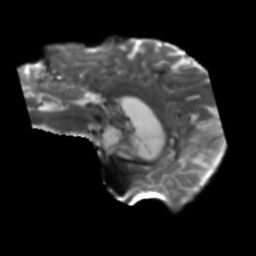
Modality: T2w
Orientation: sagittal
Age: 67
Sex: male
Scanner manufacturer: siemens
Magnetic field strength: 3 T
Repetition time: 5.25 s
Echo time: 0.08 s